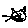
Label: cat